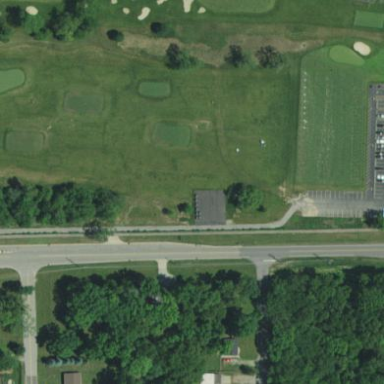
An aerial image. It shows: Grassy area designated for driving range golf.